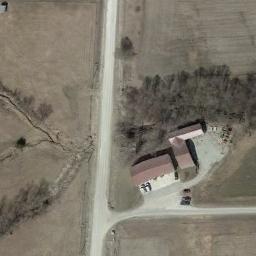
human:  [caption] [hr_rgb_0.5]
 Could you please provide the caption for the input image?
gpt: There are several houses of different sizes and many withered trees in the sparse residential areas, .

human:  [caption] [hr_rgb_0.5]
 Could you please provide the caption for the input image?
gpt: Several buildings of different shapes in the sparse residential .

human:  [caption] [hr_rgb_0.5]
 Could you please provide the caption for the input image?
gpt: A red residence is close to a triangular lawn .

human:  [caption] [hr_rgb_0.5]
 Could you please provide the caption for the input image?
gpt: The sparse residential is on the bare land next to a road .

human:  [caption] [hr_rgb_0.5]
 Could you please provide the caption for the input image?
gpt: A sparse residential area with some brown trees and a brown building .